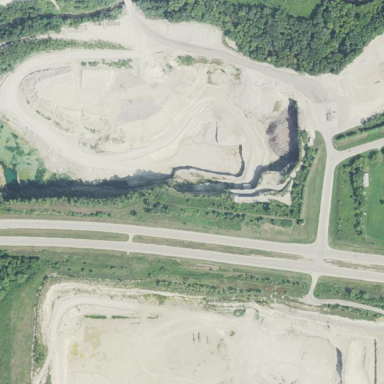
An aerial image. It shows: Quarry area that is man-made.